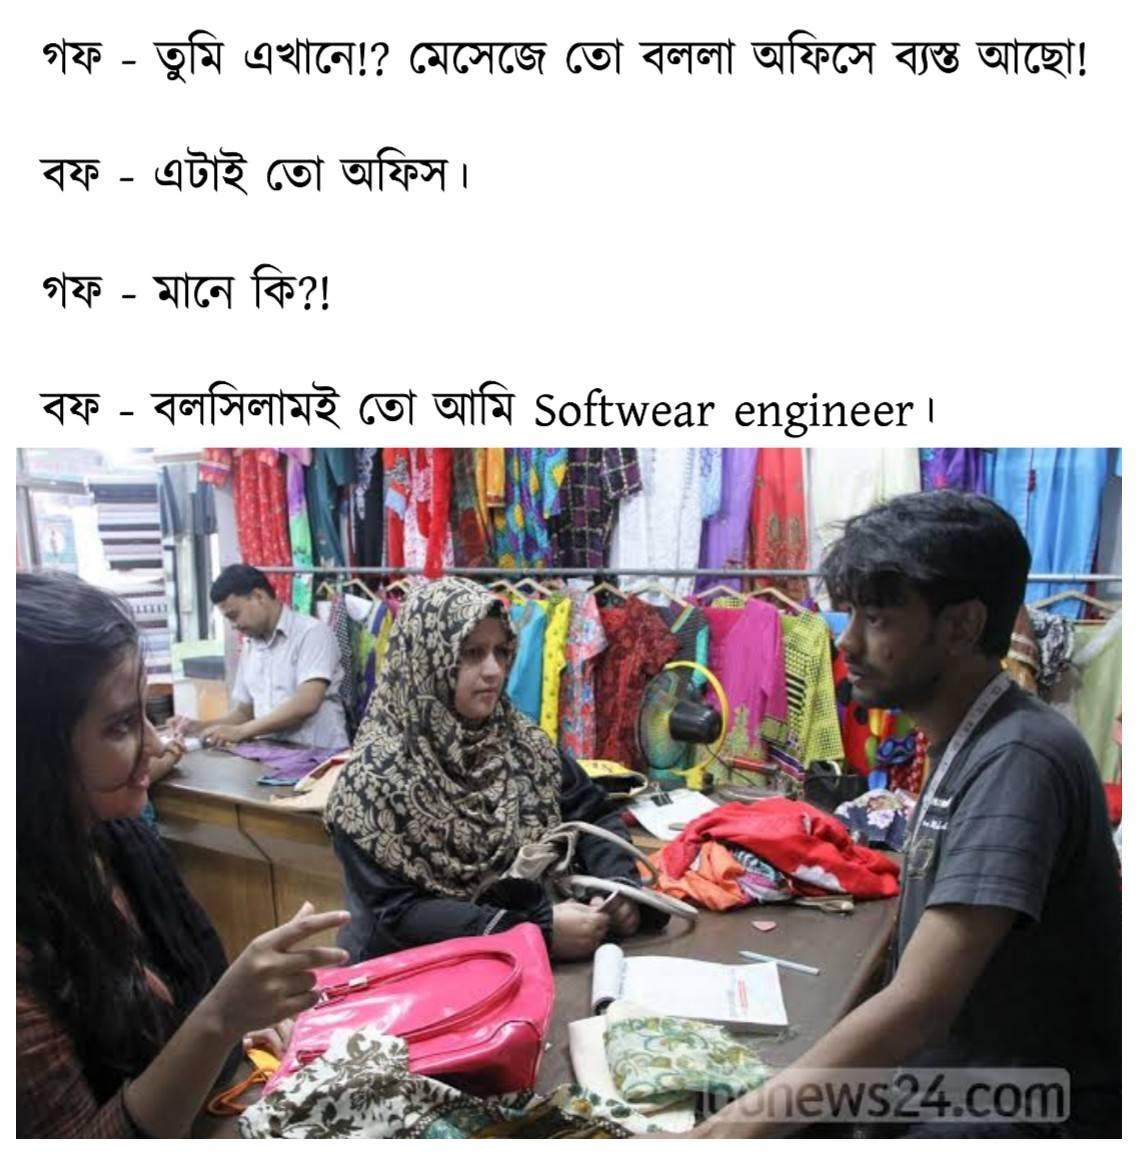
Caption: গফ - তুমি এখনো ?   মেসেজে তো বললা অফিসে ব্যস্ত আছো !     বফ - এটাই তো অফিস ।     গফ - মানে কি ?!    বফ - বলসিলামই তো আমি  Softwear engineer
Label: non-hate